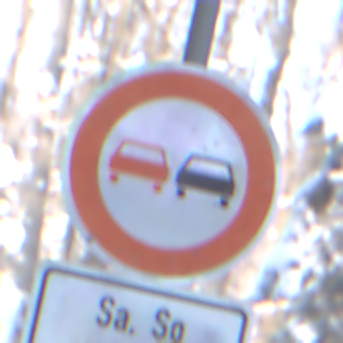
Verkehrszeichen: Ueberholverbot
Zusatzzeichen unten: ZeitangabenMitBeschraenkungAufWochentage9
Umgebung: Outdoor, Nature
Tageszeit: MorningAfternoon
Wetter: Clear
Licht: Natural
Jahreszeit: Winter
Kontrast: LowContrast